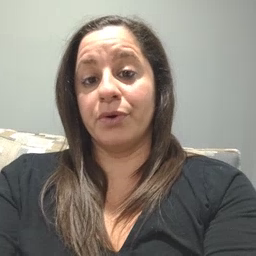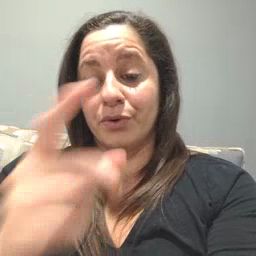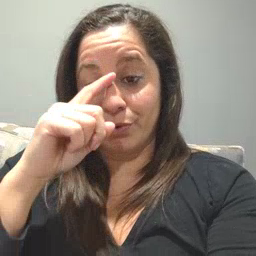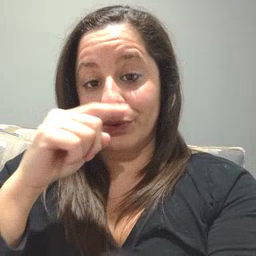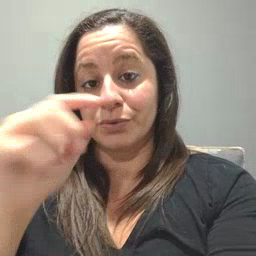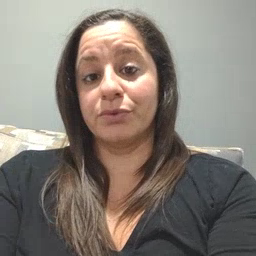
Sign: noisy